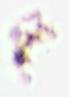
Label: Detritus